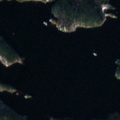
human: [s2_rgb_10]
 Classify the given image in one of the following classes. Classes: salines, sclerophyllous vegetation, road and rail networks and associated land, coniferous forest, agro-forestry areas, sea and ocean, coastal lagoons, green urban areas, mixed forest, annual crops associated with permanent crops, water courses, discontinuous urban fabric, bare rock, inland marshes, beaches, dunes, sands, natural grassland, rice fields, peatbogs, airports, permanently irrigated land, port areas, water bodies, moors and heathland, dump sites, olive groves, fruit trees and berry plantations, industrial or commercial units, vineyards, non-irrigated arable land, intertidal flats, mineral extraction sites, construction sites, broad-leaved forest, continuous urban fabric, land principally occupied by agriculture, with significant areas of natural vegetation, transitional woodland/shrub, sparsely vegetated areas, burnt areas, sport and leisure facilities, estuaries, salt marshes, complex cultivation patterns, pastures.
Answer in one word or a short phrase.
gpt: coniferous forest, mixed forest, water bodies